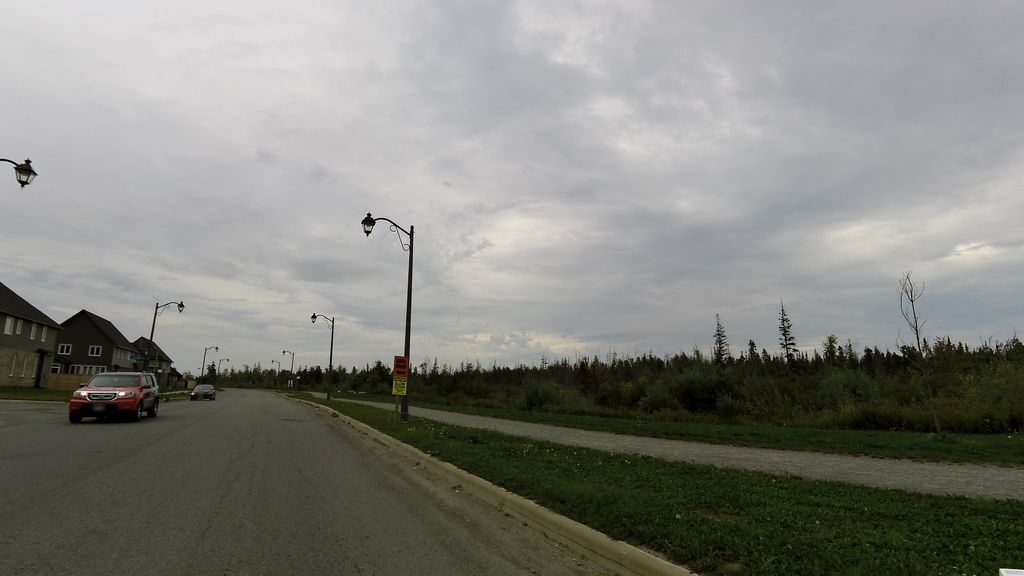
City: ottawa-gatineau